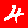
Digit: 4